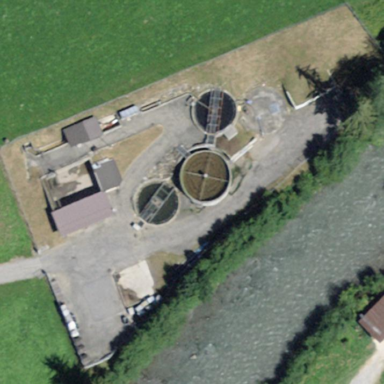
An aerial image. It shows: View of wastewater plant.